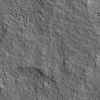
Atmospheric dust classification: not_dusty